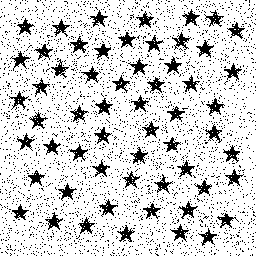
Squares: 0
Triangles: 0
Stars: 58
Total shapes: 58